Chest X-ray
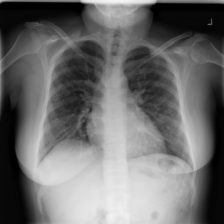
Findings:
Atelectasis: negative
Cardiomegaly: negative
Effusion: negative
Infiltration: negative
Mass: negative
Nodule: negative
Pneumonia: negative
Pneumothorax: negative
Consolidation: negative
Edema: negative
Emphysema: negative
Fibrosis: negative
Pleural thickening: negative
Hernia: negative